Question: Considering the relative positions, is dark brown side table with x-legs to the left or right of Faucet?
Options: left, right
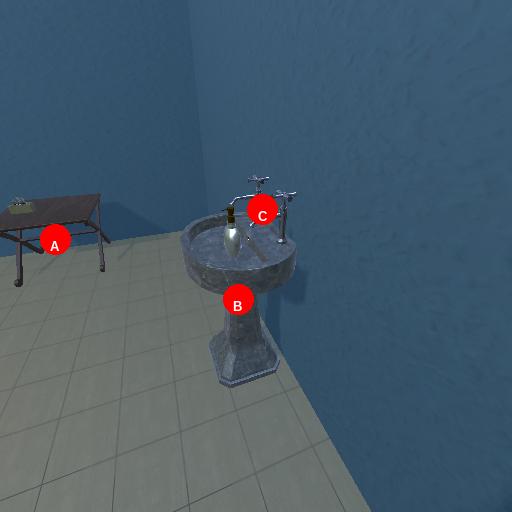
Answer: left